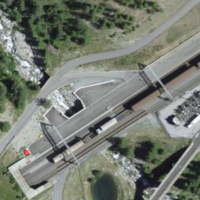
EUNIS habitat code: 50
Species observed at this site:
Emberiza cia